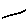
Label: line